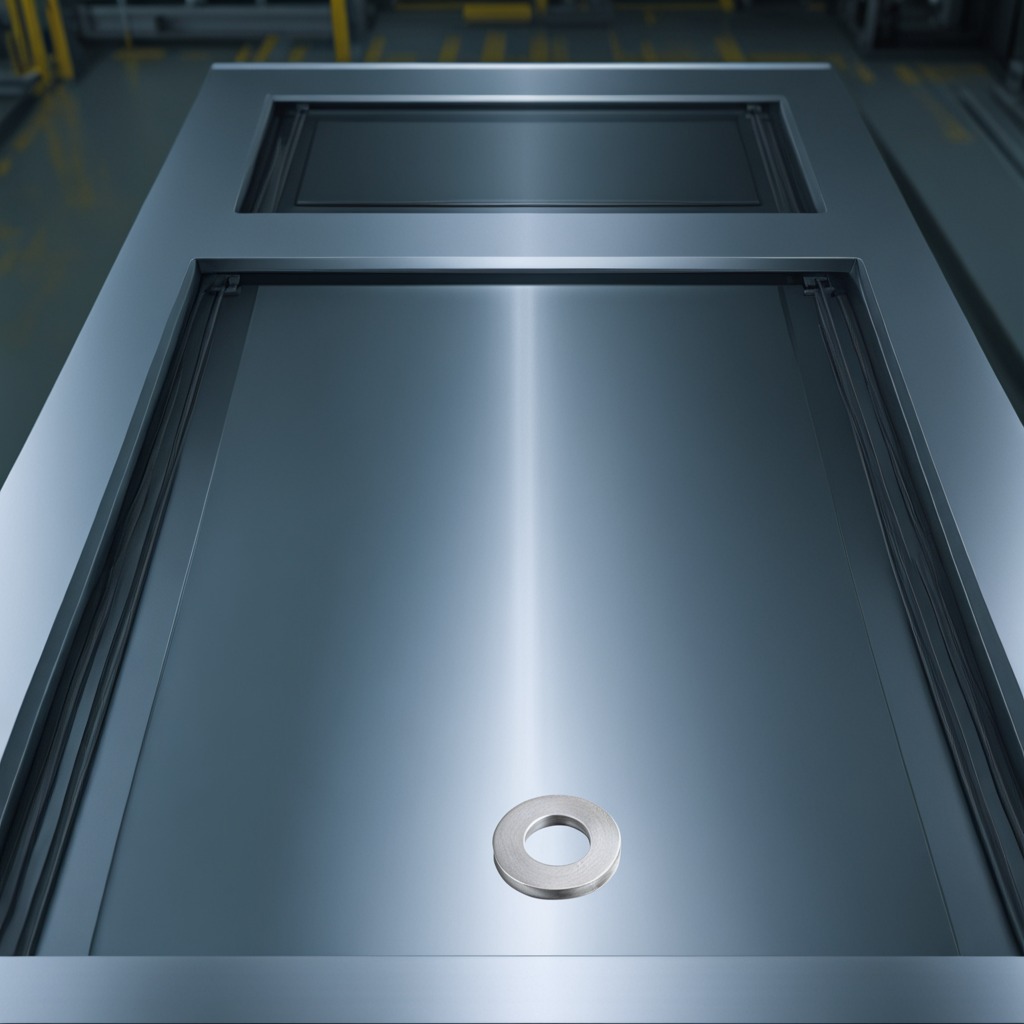
A flat metal washer lies on the metal table in a machine shop under fluorescent lights.